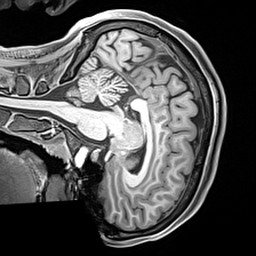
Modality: T1w
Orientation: sagittal
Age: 20
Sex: female
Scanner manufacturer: siemens
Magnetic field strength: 3 T
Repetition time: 2.4 s
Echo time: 0.00217 s